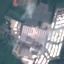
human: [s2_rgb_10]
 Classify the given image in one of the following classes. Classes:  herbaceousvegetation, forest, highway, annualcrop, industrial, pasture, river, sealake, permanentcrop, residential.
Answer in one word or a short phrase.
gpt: Industrial